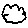
Label: cloud